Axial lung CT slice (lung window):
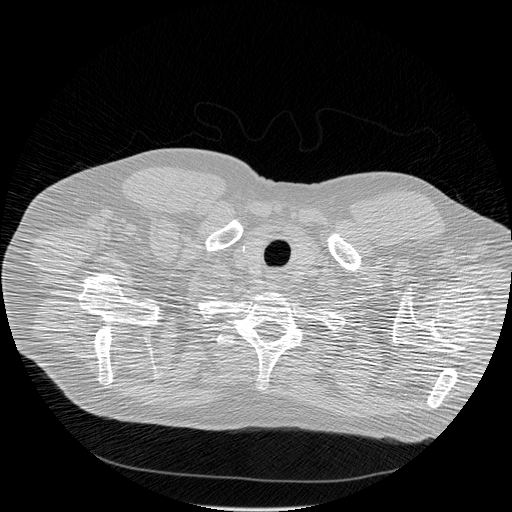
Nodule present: no